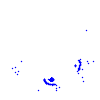
Particle: pion